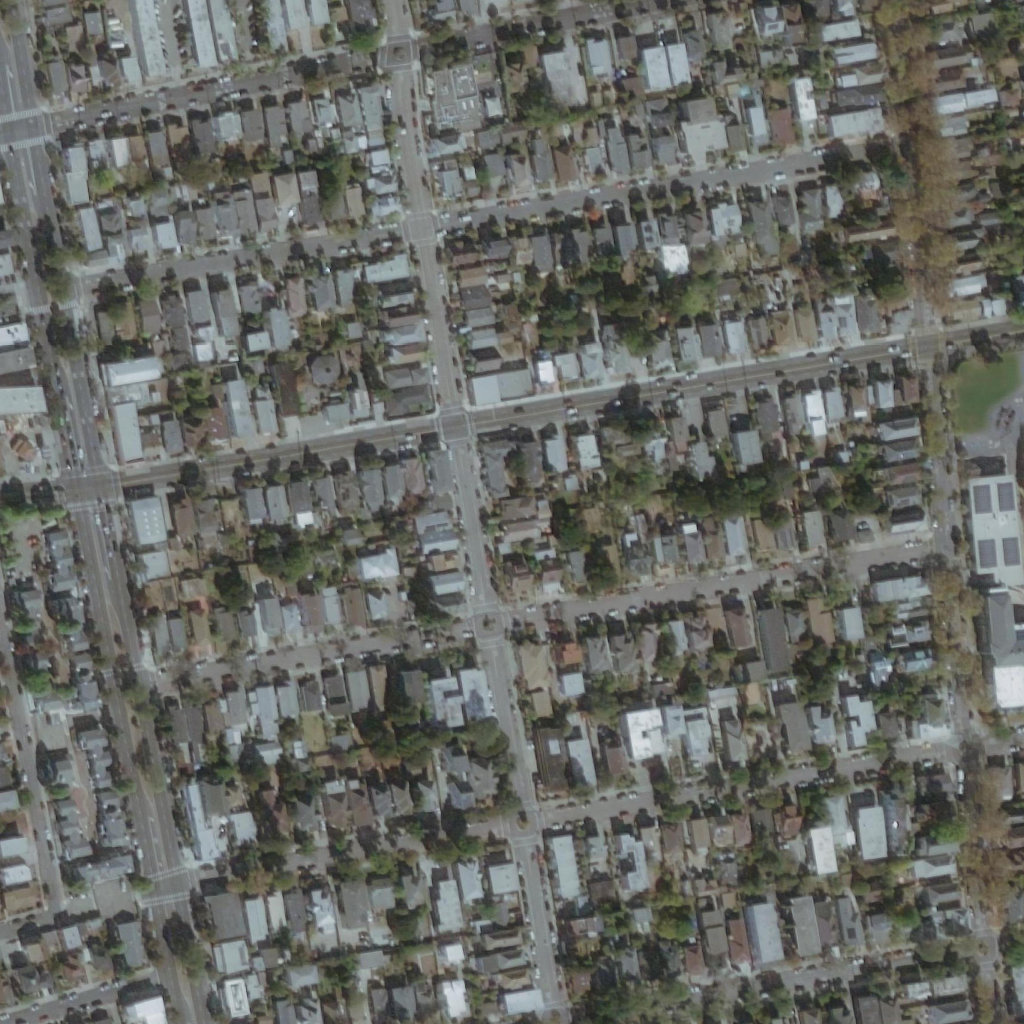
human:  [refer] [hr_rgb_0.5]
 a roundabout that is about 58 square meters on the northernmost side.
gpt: <box>[[38, 3, 40, 6, 0]]</box>